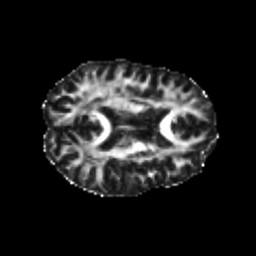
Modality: FA
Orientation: axial
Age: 23
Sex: female
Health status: healthy
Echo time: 0.074 s